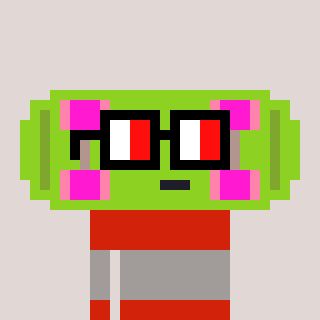
a pixel art character with square glasses with black frames and red eyes, a skateboard-shaped head and a red-colored body on a warm background